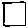
Label: square